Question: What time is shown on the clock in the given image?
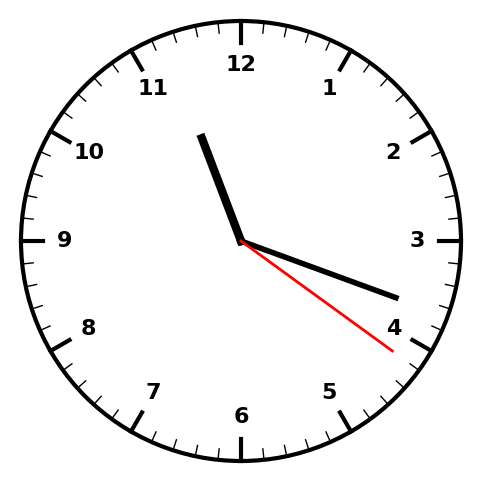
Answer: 11:18:21